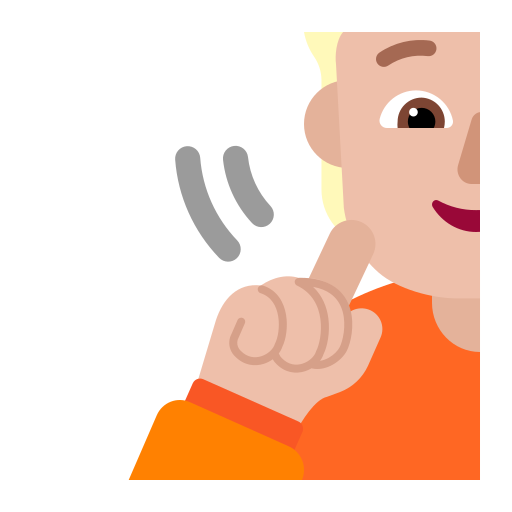
person deaf flat  light